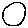
Label: moon